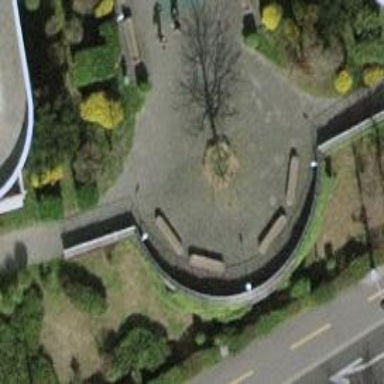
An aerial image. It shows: Concrete bench.